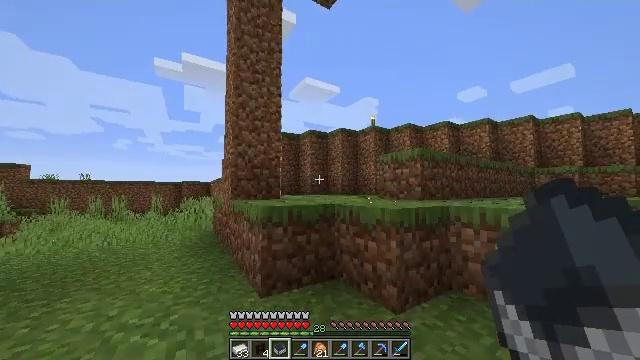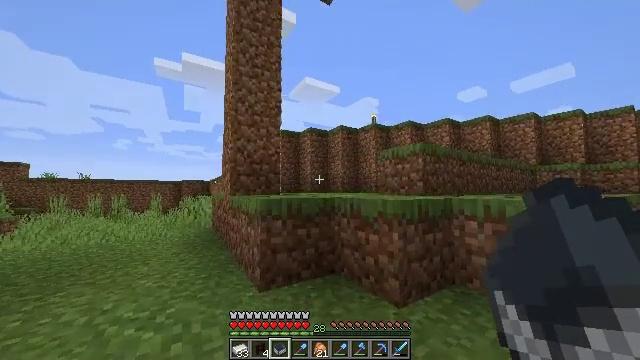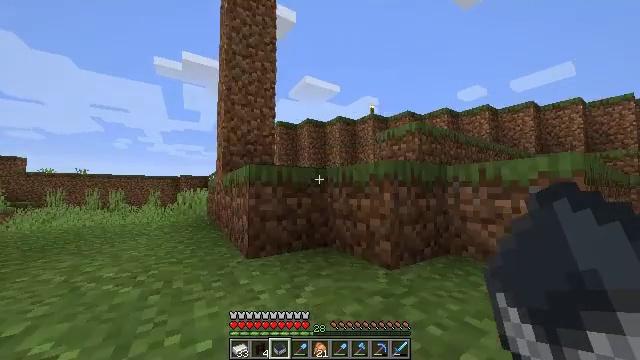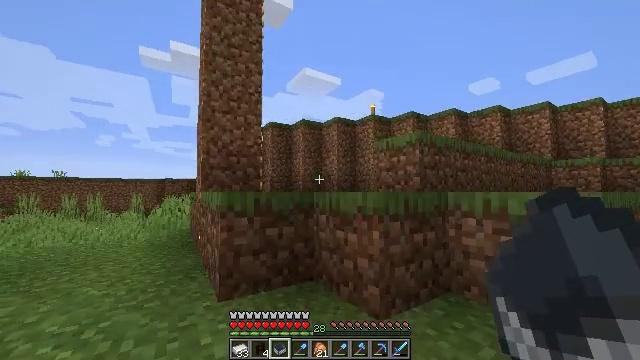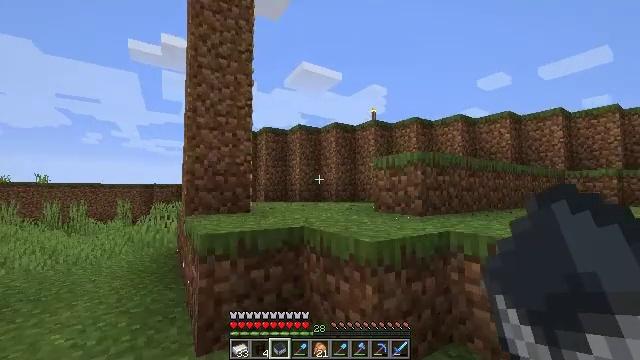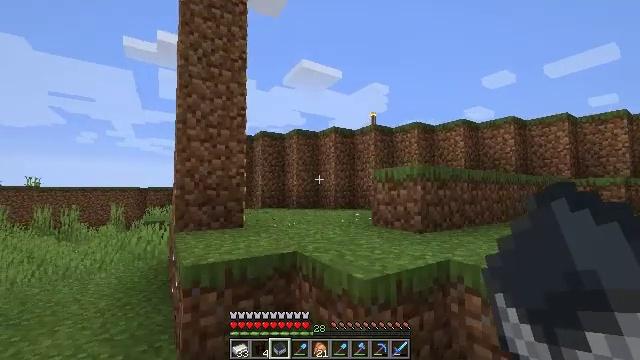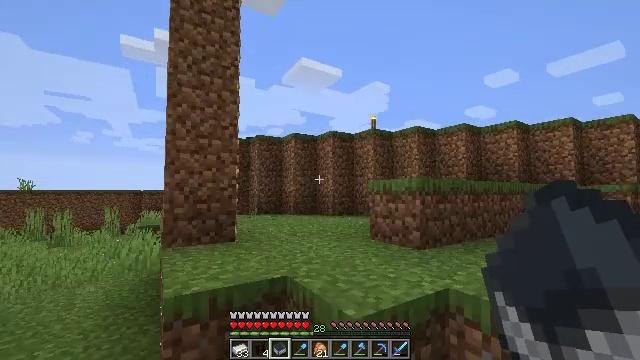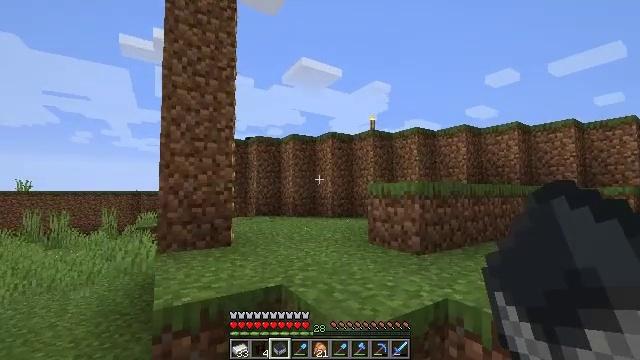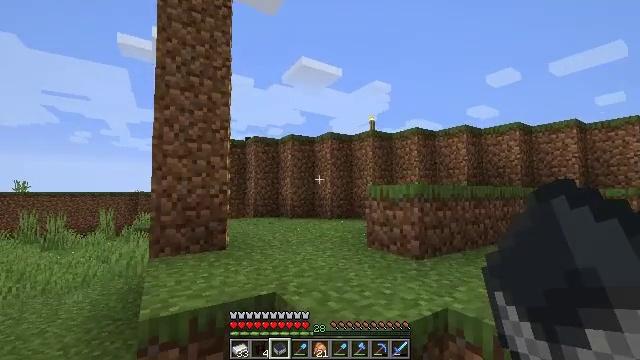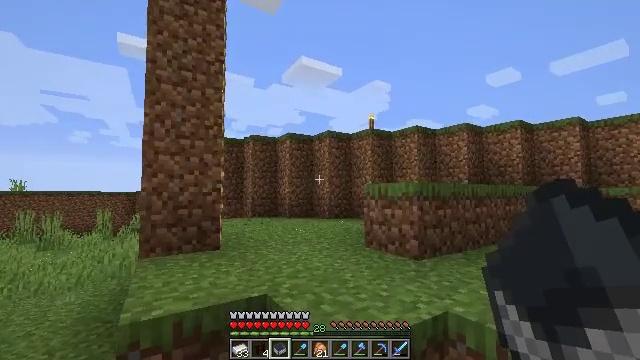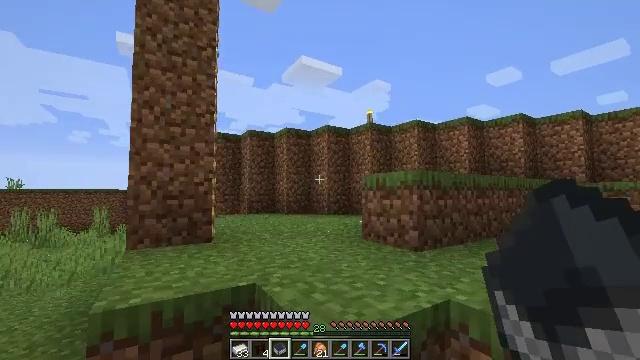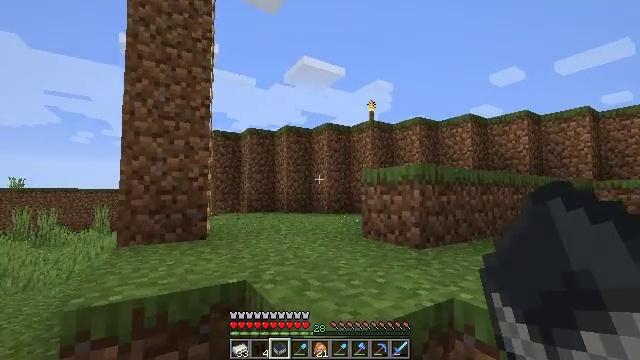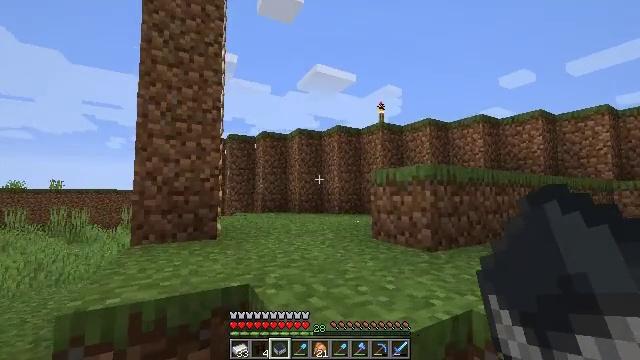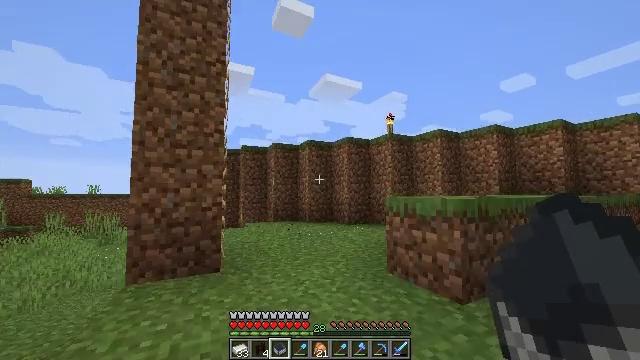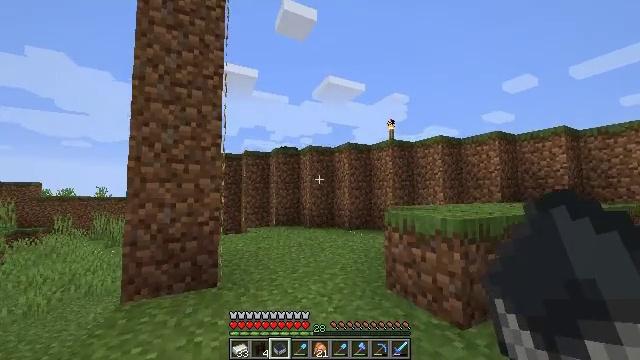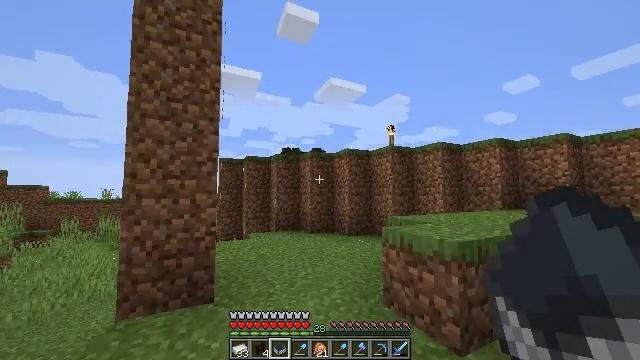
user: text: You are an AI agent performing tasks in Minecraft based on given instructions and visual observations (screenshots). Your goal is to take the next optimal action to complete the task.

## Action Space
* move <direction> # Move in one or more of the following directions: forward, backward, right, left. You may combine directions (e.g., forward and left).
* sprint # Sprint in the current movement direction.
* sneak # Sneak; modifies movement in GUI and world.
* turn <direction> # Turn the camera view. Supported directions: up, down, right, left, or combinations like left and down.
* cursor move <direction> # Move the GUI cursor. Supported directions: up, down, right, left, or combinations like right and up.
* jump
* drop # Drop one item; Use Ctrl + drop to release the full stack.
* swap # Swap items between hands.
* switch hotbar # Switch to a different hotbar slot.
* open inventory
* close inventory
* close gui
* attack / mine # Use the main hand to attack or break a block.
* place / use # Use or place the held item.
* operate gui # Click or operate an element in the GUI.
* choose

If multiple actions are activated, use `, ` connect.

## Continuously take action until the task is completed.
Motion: motion action
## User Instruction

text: Drop a nether brick fence.
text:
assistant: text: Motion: move forward, jump
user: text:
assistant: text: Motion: move forward, sprint, jump
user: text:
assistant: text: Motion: move forward, sprint, jump
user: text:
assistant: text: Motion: move forward, sprint, jump
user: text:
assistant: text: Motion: move forward, jump
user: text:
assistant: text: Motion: move forward, jump
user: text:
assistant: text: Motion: move forward, jump
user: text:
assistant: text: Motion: move forward, jump
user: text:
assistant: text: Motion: move forward, jump
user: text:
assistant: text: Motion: move forward, jump
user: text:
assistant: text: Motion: move forward, sprint, jump
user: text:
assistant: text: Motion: move forward, sprint, turn left, jump
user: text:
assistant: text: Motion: move forward, sprint, turn left, jump
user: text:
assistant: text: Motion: move forward, sprint, jump
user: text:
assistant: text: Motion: move forward, sprint, jump
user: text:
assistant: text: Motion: move forward, jump
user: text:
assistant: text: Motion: move forward, jump
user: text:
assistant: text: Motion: move forward, jump
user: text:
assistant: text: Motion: move forward, jump
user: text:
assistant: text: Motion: move forward, jump
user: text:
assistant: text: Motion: move forward, sprint, turn left, jump
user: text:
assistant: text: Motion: move forward, sprint, turn left and down, jump
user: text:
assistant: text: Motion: move forward, sprint, turn left and down, jump
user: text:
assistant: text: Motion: move forward, turn left, jump
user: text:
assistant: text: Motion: move forward, turn left, jump
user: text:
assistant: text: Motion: move forward, turn left, jump
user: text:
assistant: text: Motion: move forward, turn left
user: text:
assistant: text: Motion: move forward
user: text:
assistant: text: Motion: turn left
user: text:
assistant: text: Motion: turn left and up